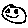
Label: smiley face